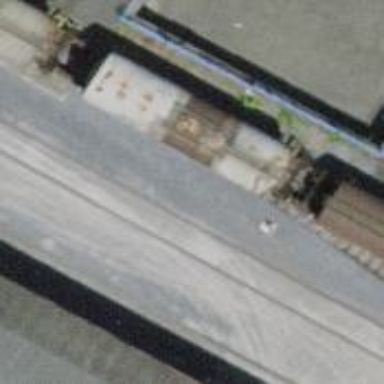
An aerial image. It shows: Railway switch.